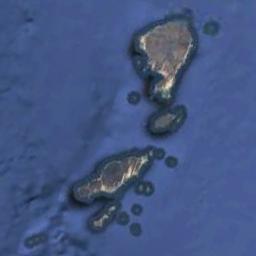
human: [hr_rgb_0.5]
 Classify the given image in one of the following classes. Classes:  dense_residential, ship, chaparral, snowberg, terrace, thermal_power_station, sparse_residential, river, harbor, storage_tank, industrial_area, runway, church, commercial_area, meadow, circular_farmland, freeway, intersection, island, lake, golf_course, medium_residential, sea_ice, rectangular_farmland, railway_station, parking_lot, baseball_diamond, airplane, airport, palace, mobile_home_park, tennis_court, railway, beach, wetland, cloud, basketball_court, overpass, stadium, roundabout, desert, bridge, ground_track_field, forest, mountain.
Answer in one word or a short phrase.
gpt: island